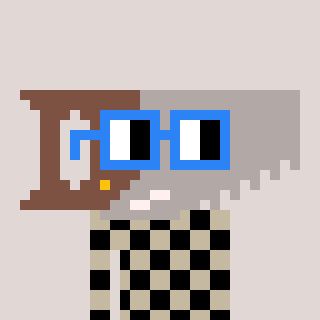
a pixel art character with square blue glasses, a saw-shaped head and a bege-colored body on a warm background